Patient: sex M, age 48
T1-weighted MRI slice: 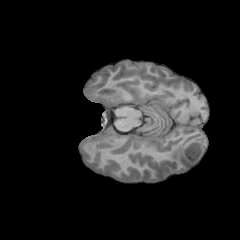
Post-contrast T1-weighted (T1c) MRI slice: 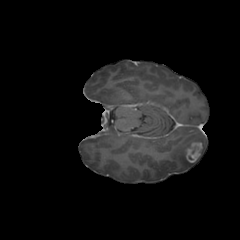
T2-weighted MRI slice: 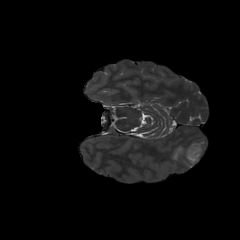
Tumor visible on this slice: yes
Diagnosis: Glioblastoma, IDH-wildtype
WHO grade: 4